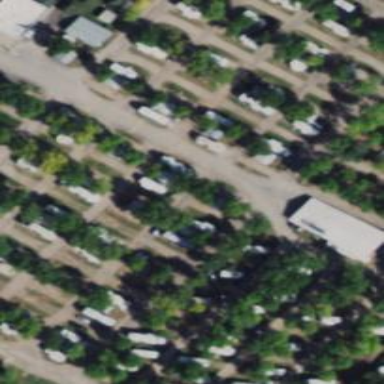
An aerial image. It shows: Caravan site with sanitary dump station available.